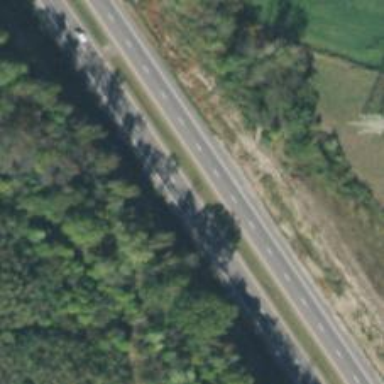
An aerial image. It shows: Trunk highway with expressway features.